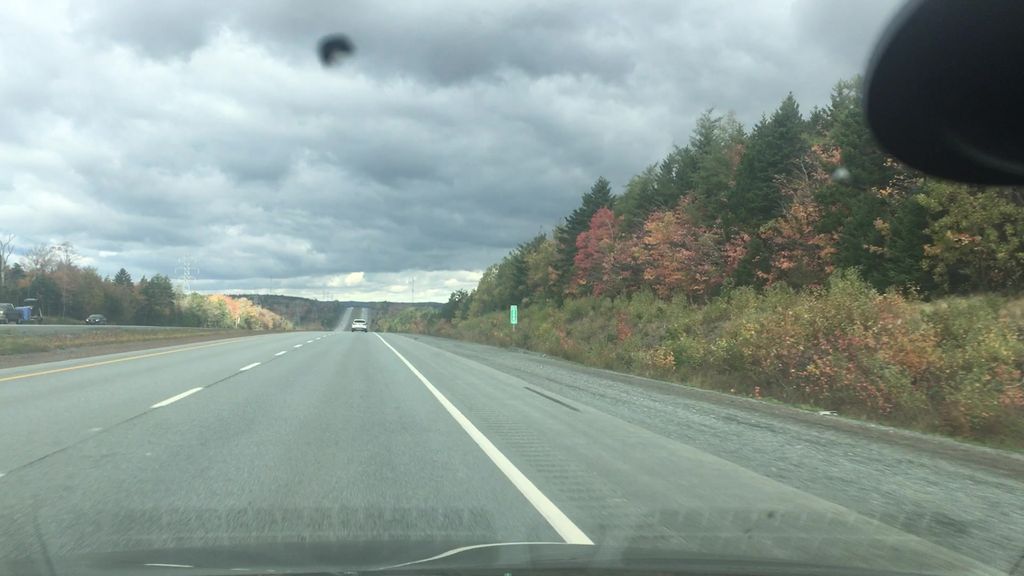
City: halifax